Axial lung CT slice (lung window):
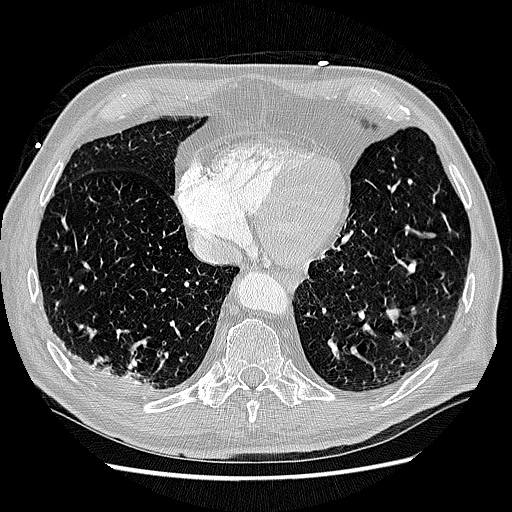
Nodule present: no